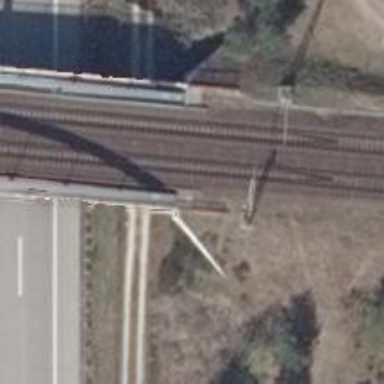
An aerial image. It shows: Bridge over railway with electrified contact lines.